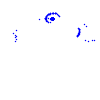
Particle: kaon